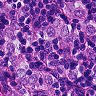
Metastatic tissue present: yes